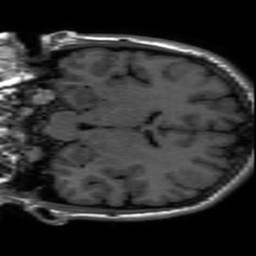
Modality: inplaneT1
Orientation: coronal
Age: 19
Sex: male
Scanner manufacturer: ge
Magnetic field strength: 3 T
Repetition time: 2.297 s
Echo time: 0.02273 s